Question: Here's a snapshot of the GUI. I want to perform simple actions solely by clicking on 'QMenu' object Help. This 'QMenu' object does NOT have any submenus.
Can you please advise me how to perform actions when only the 'QMenu' is clicked
Here's what I have tried, but I got an empty output.
'''
#ifndef MAINWINDOW_H
#define MAINWINDOW_H
#include <QMainWindow>
#include <QDebug>
#include <QSignalMapper>
namespace Ui {
class MainWindow;
}
class MainWindow : public QMainWindow
{
Q_OBJECT
public:
explicit MainWindow(QWidget *parent = 0);
~MainWindow();
private:
Ui::MainWindow *ui;
void createActions();
QSignalMapper *pSignalMapper;
private slots:
void help();
};
#endif // MAINWINDOW_H
'''
'''
#include "mainwindow.h"
#include "ui_mainwindow.h"
MainWindow::MainWindow(QWidget *parent) :
QMainWindow(parent),
ui(new Ui::MainWindow)
{
ui->setupUi(this);
createActions();
}
MainWindow::~MainWindow()
{
delete ui;
}
void MainWindow::createActions()
{
pSignalMapper = new QSignalMapper(this);
connect(ui->menuHelp, SIGNAL(triggered(QAction*)), this, SLOT(help()));
}
void MainWindow::help()
{
qDebug()<<"inside help qdialog";
}
'''
'''
#include "mainwindow.h"
#include <QApplication>
#include <ui_mainwindow.h>
int main(int argc, char *argv[])
{
QApplication a(argc, argv);
MainWindow w;
w.show();
return a.exec();
}
'''
Output when I click on Help 'QMenu', absolutely nothing:
'''
Starting E:\Qt2\modules\guiPrototype2uild-guiPrototype2-Desktop_Qt_5_2_0_MSVC2010_32bit-Debug\debug\guiPrototype2.exe...
'''
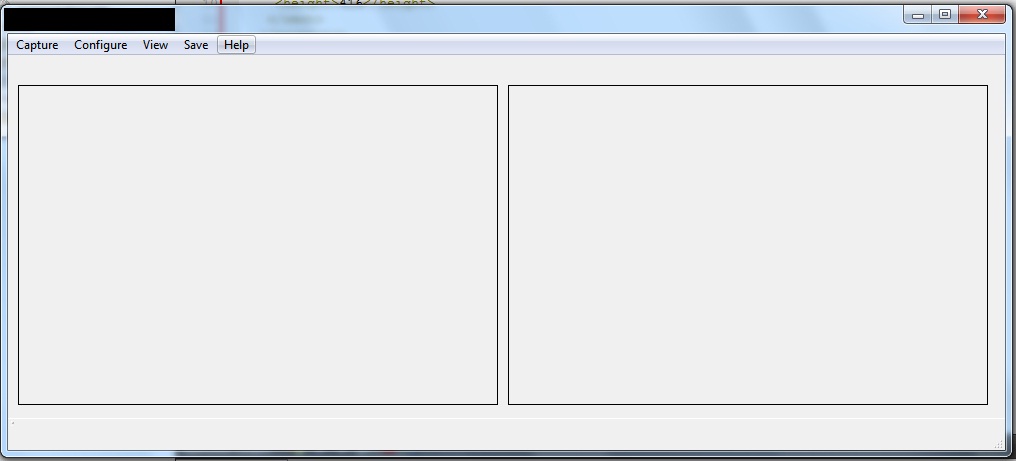
Answer: I would try to do the following:
'''
void MainWindow::createActions()
{
[..]
connect(ui->menuHelp, SIGNAL(aboutToShow()), this, SLOT(help()));
}
void MainWindow::help()
{
qDebug()<<"inside help qdialog";
}
'''